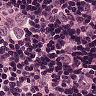
Metastatic tissue present: yes